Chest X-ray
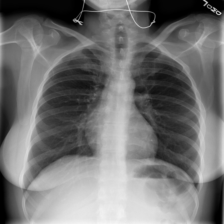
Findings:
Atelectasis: negative
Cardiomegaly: negative
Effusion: negative
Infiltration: positive
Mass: negative
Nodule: negative
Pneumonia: negative
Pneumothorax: negative
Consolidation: negative
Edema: negative
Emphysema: negative
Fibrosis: negative
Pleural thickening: negative
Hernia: negative